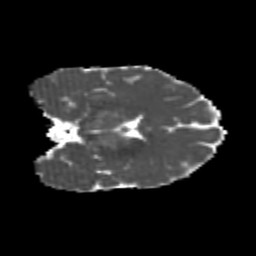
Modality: MD
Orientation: coronal
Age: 23
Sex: female
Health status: healthy
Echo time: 0.074 s